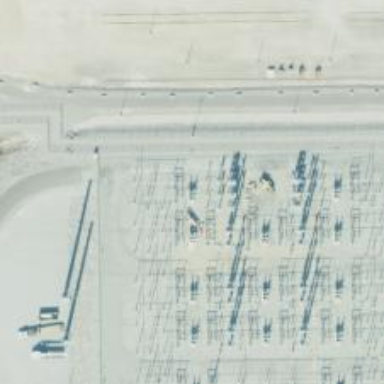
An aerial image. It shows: Switch for power supply.